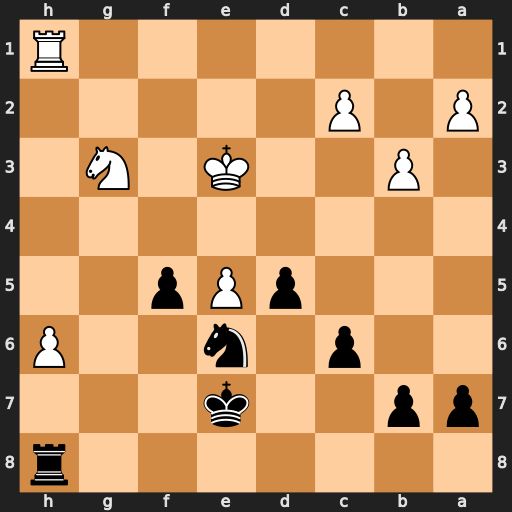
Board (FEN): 7r/pp2k3/2p1n2P/3pPp2/8/1P2K1N1/P1P5/7R
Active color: b
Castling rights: -
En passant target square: -
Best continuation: f4+ Kf3 fxg3